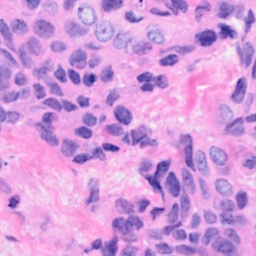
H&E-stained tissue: Breast